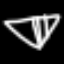
Label: diamond